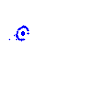
Particle: electron